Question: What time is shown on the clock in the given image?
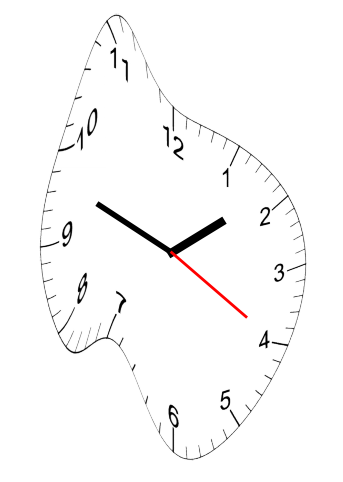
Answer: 01:48:20